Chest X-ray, AP view. Patient: 49 years old, sex M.
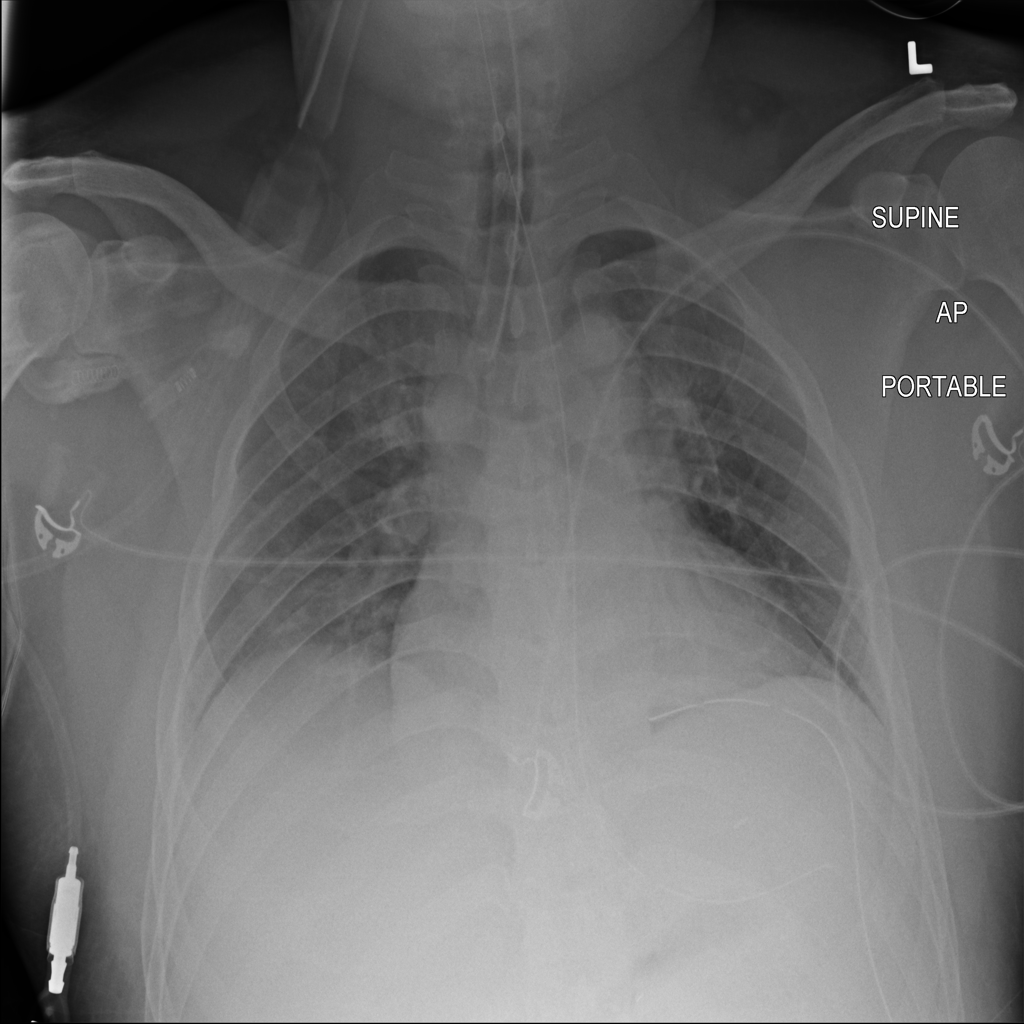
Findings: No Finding